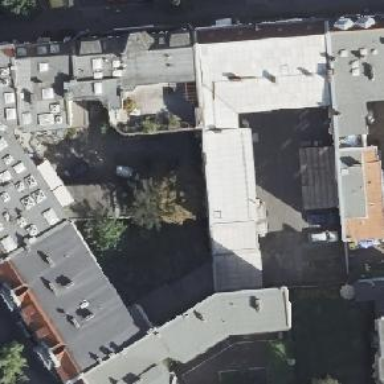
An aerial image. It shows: Unique apartment building with double saltbox roof shape.